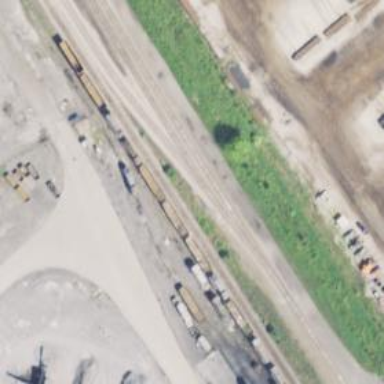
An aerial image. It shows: Railway yard.